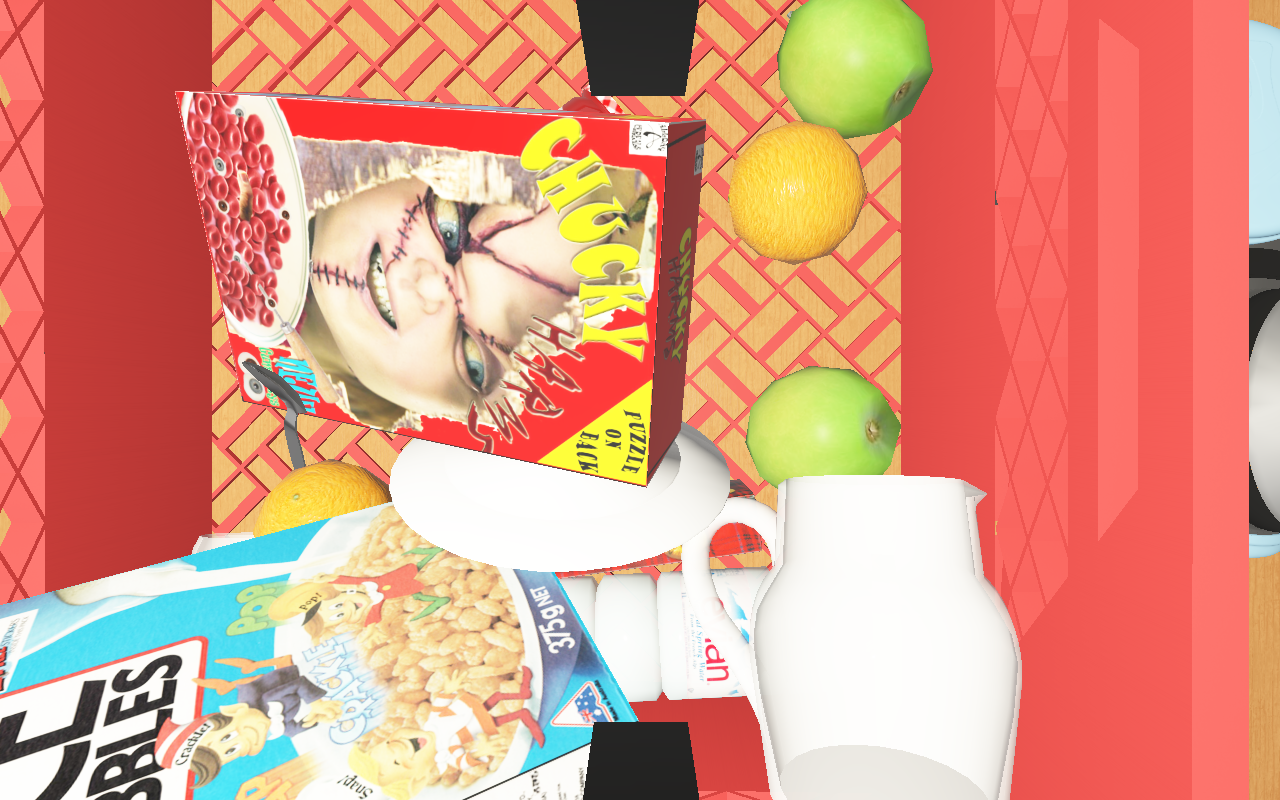
Objects in the scene:
water bottle
apple
apple
orange
orange
spoon
plate
glass
wineglass
jam jar
biscuit box